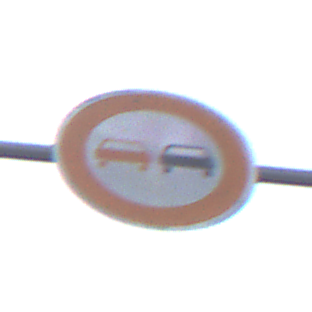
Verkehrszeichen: Ueberholverbot
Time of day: SunriseSunset
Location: Outdoor (Nature)
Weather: Overcast
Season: NotSpecified
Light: Natural